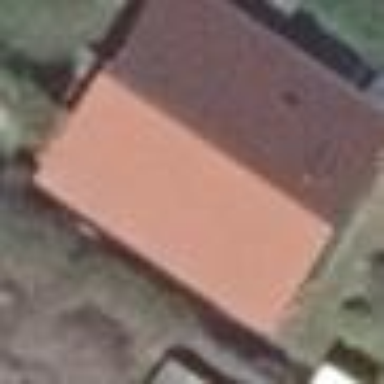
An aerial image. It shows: Detached building.